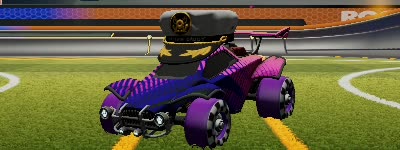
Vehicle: octane